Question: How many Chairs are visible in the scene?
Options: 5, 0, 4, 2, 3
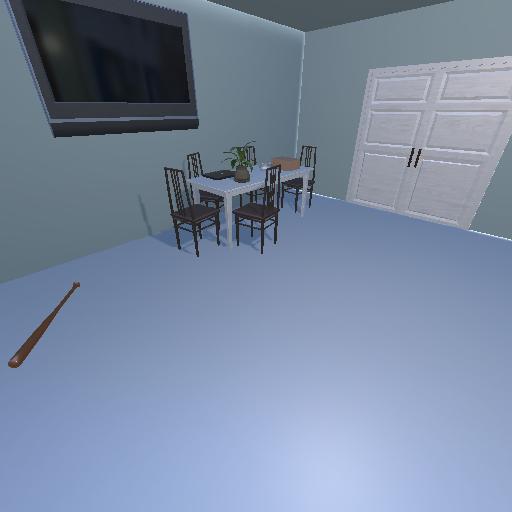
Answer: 5